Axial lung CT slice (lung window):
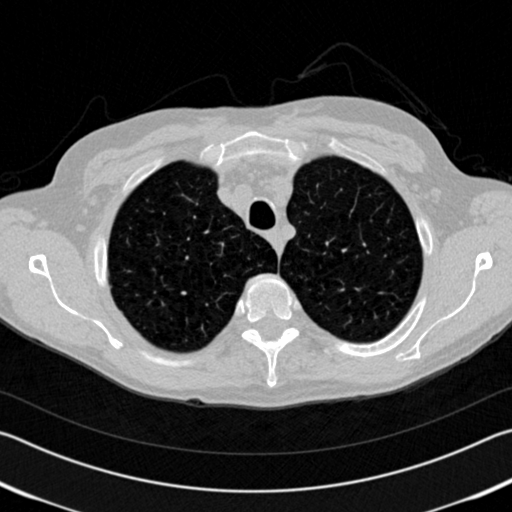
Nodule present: no